Question: I know that in MSSQL when you load a trigger onto a table, that you have access to a "cache table" of the record(s) to be operated on (Update, Insert, Delete).
Is there a similar mechanism to utilize from Access? If not, if i want to enforce a 1:1-M from a base table to the Join Tables, how would i do this?
Tried using their "Oh so useful" Relationship Schema, but since i cant find a "unique" index for the PK's i setup and indexed, i cant use the trickle-down delete portion of the Enforce Integrity. Has the "rarely" seen, which seems to be common for me, Relationship status of "Indeterminate".
# Design
## Table1 (base table):
### Fields:
- - -
### Indexes:
- -
## Table 2 (join table):
### Fields:
- - -
### Indexes:
- - -
# Trigger Idea:
## Delete (BeforeDelete Trigger)
1. If (table1.gid is deleted) then Delete * From Table2 Where gid=delete.id Where delete is the cache table
2. Continue validation until all tables have been properly updated/deleted of the entries for the gid from the base table
# Edit 2012-09-04 @ 12:20pm
Ok Here is the Data-Macro i have right now, its probably syntactically sloppy but what i have deduced so far from my readings online. Is there anything i should be aware of, or expect, when using this format? And yes 'deletegroup' is a globabl method posted in a Module.

The end-users will be using Runtime Access, should this trigger be hampered in any way by a runtime environment vs a full-version?
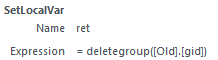
Answer: > The natural next step in macros is to provide a model for business
rules. Data macros allow developers to attach logic to record/table
events (similar to SQL triggers). This means you write logic in one
place and all forms and code that updates those tables inherit that
logic. Here are a few data macro scenarios you might find in a typical
Donations Management database:
<URL>
Alternatively, for cascade delete, considering setting up relationships as per my comment to your previous post: <URL>